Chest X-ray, PA view. Patient: 60 years old, sex M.
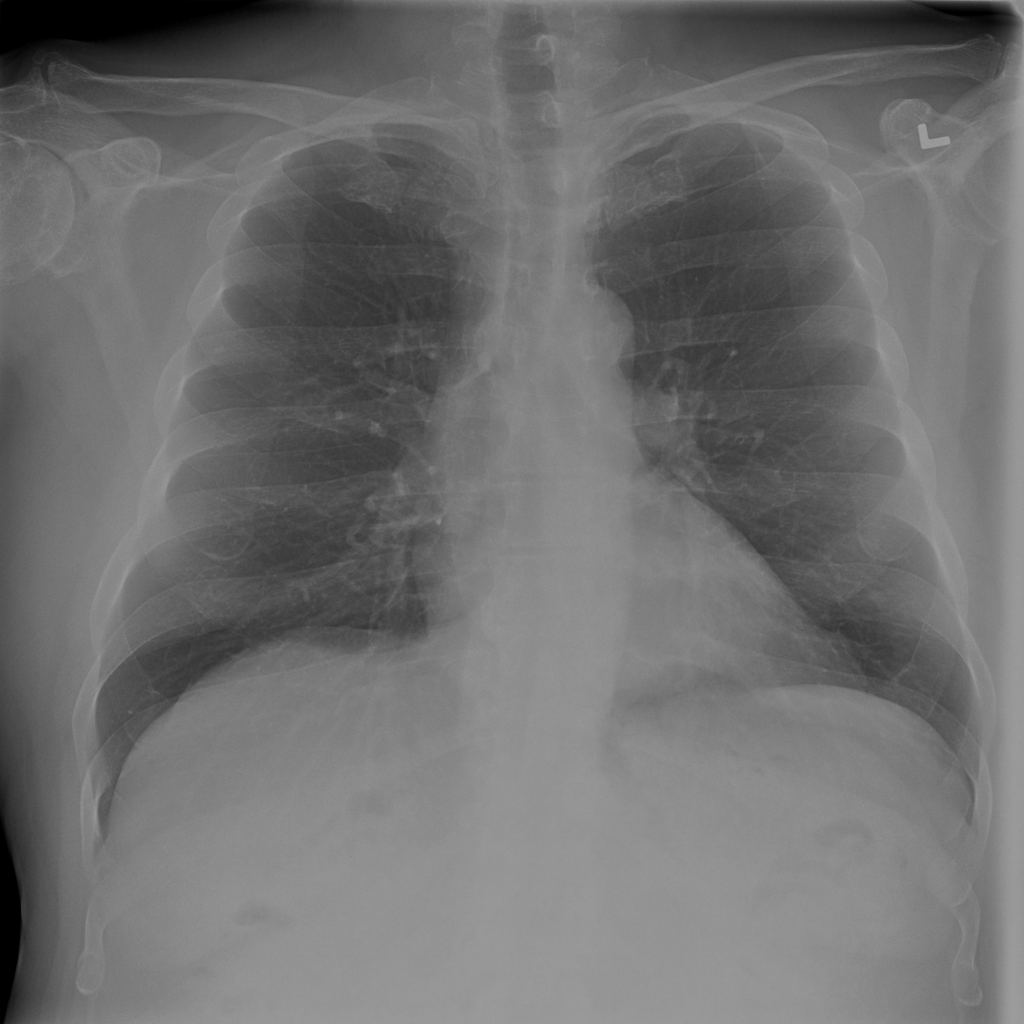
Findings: No Finding